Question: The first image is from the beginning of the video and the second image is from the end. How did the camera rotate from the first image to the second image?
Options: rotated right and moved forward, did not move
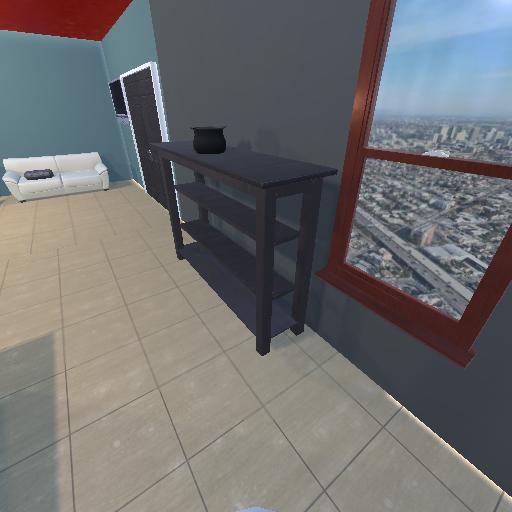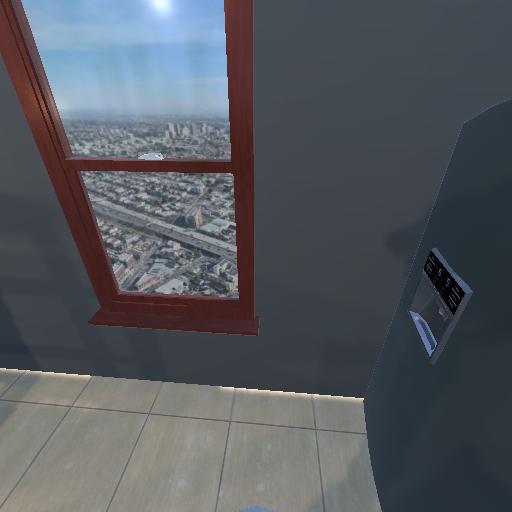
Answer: rotated right and moved forward